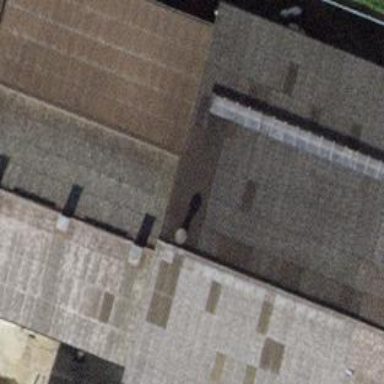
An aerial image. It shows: Gabled roof on farm auxiliary building.